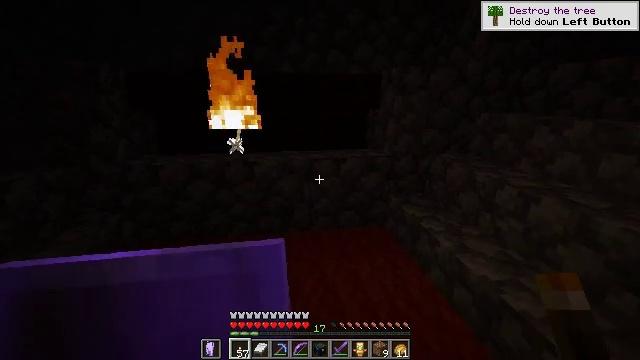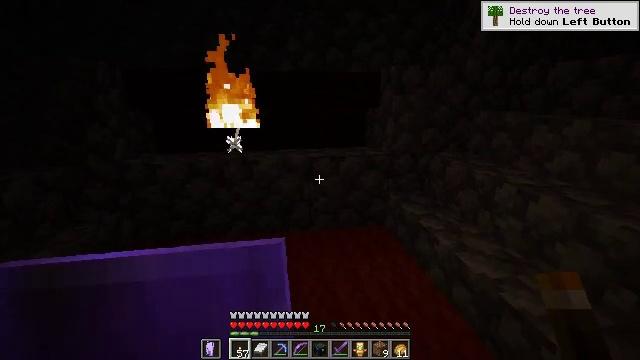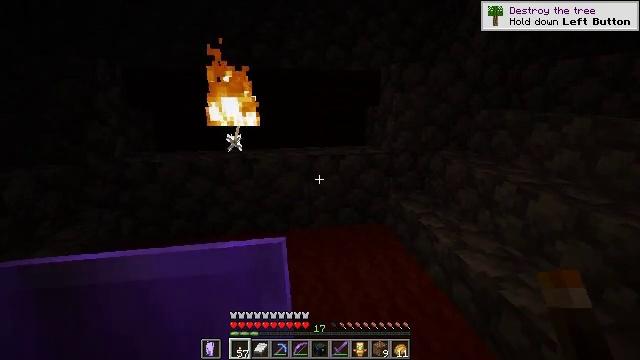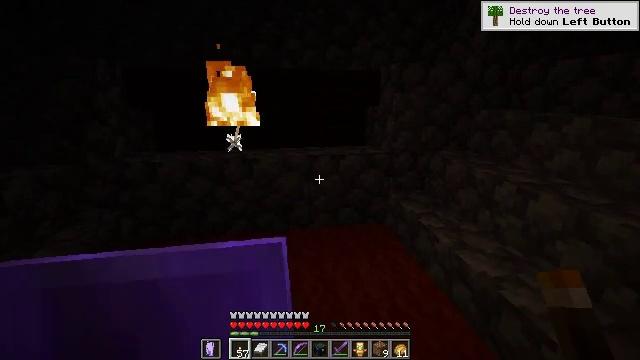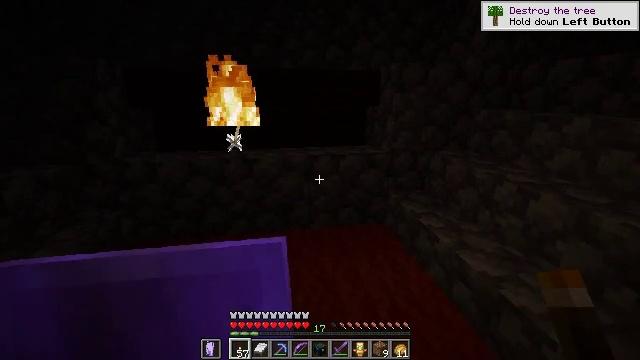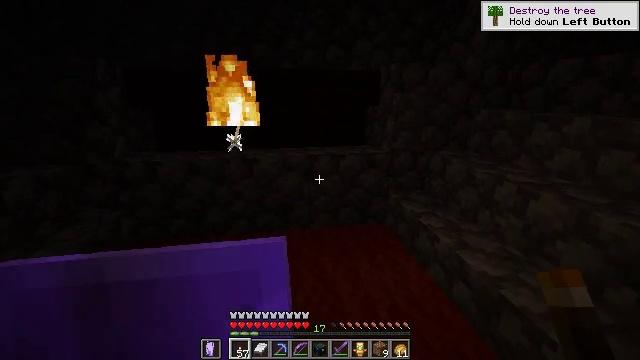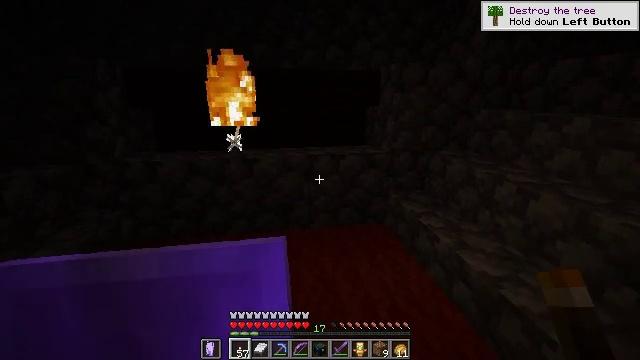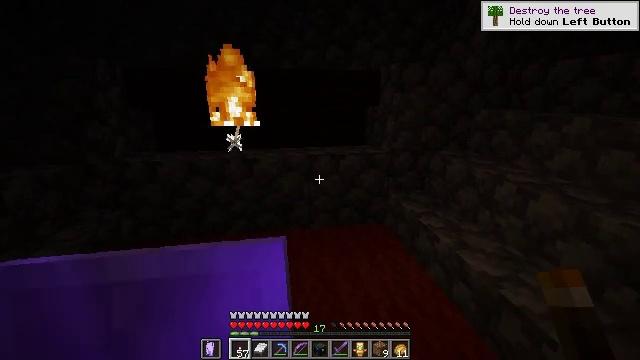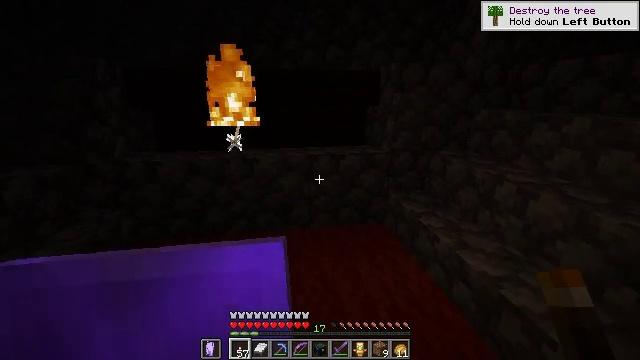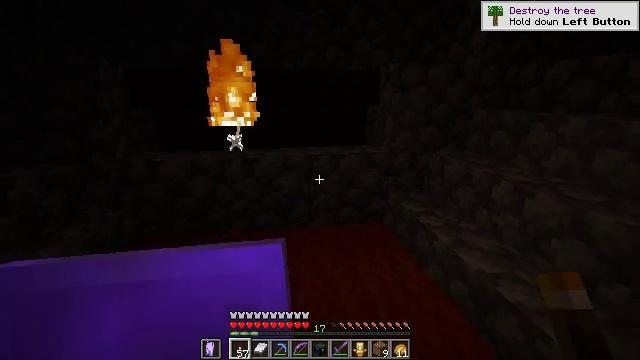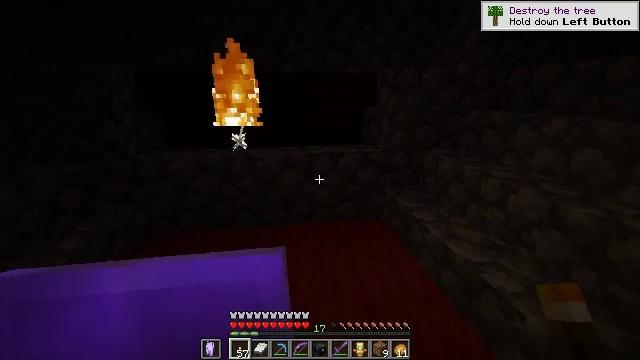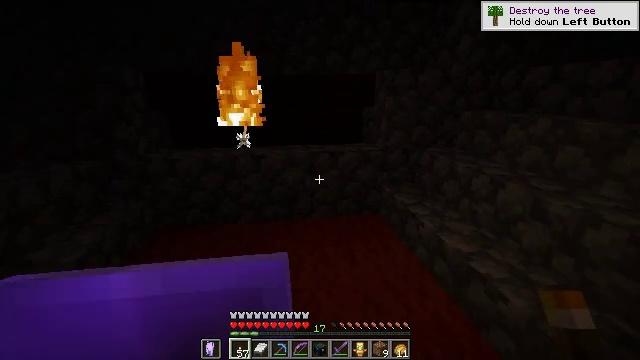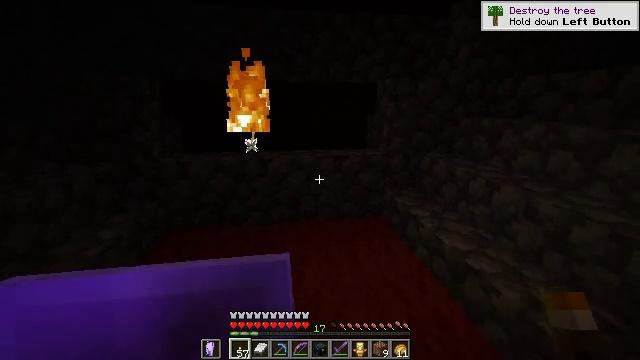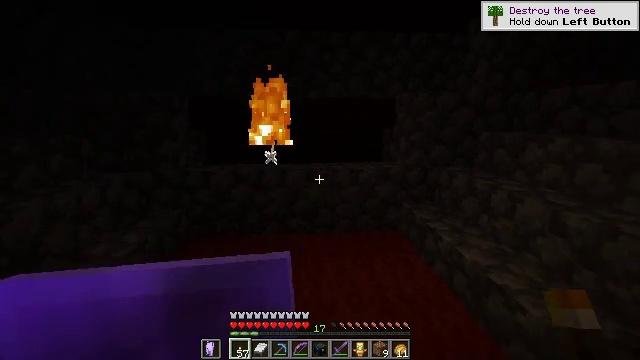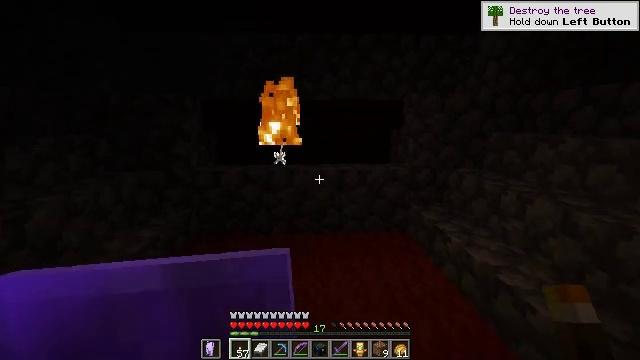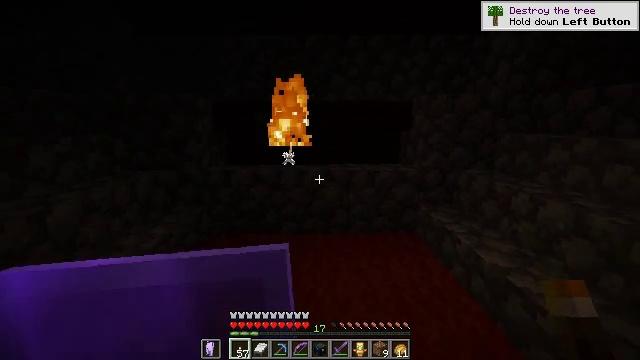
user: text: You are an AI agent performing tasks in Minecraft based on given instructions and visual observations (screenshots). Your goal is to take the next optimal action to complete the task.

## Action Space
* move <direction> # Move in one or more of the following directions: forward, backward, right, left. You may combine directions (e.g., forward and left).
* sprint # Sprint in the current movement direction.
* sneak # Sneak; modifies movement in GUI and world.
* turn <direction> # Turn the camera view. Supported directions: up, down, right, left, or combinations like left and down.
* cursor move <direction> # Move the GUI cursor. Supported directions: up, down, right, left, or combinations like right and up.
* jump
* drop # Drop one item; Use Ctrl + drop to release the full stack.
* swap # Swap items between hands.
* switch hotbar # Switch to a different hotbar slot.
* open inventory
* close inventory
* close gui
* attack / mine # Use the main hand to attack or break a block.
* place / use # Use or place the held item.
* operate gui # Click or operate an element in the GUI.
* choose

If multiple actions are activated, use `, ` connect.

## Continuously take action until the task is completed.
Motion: motion action
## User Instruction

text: Dig up the red carpet.
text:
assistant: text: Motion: no_op
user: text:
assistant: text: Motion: no_op
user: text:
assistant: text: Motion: use / place
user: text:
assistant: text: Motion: use / place
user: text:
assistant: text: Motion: use / place
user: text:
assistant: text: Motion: no_op
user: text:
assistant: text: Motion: no_op
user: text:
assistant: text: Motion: no_op
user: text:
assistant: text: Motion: move back
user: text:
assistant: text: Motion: move back
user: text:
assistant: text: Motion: move back
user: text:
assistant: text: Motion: turn up
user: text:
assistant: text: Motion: turn left and up
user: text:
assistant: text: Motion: turn left
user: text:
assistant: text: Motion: turn left
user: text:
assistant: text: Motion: turn left
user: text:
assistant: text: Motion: turn left, use / place
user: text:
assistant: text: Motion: move forward, use / place
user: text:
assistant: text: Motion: move forward, use / place
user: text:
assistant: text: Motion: move forward, use / place
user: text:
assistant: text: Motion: move forward
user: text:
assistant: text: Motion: move forward
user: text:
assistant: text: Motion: move forward
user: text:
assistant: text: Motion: no_op
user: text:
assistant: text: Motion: turn right and down
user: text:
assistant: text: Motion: turn right and down
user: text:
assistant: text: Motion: turn down
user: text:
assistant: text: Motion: turn down
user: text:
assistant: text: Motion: turn left and down
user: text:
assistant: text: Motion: turn down